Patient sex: M
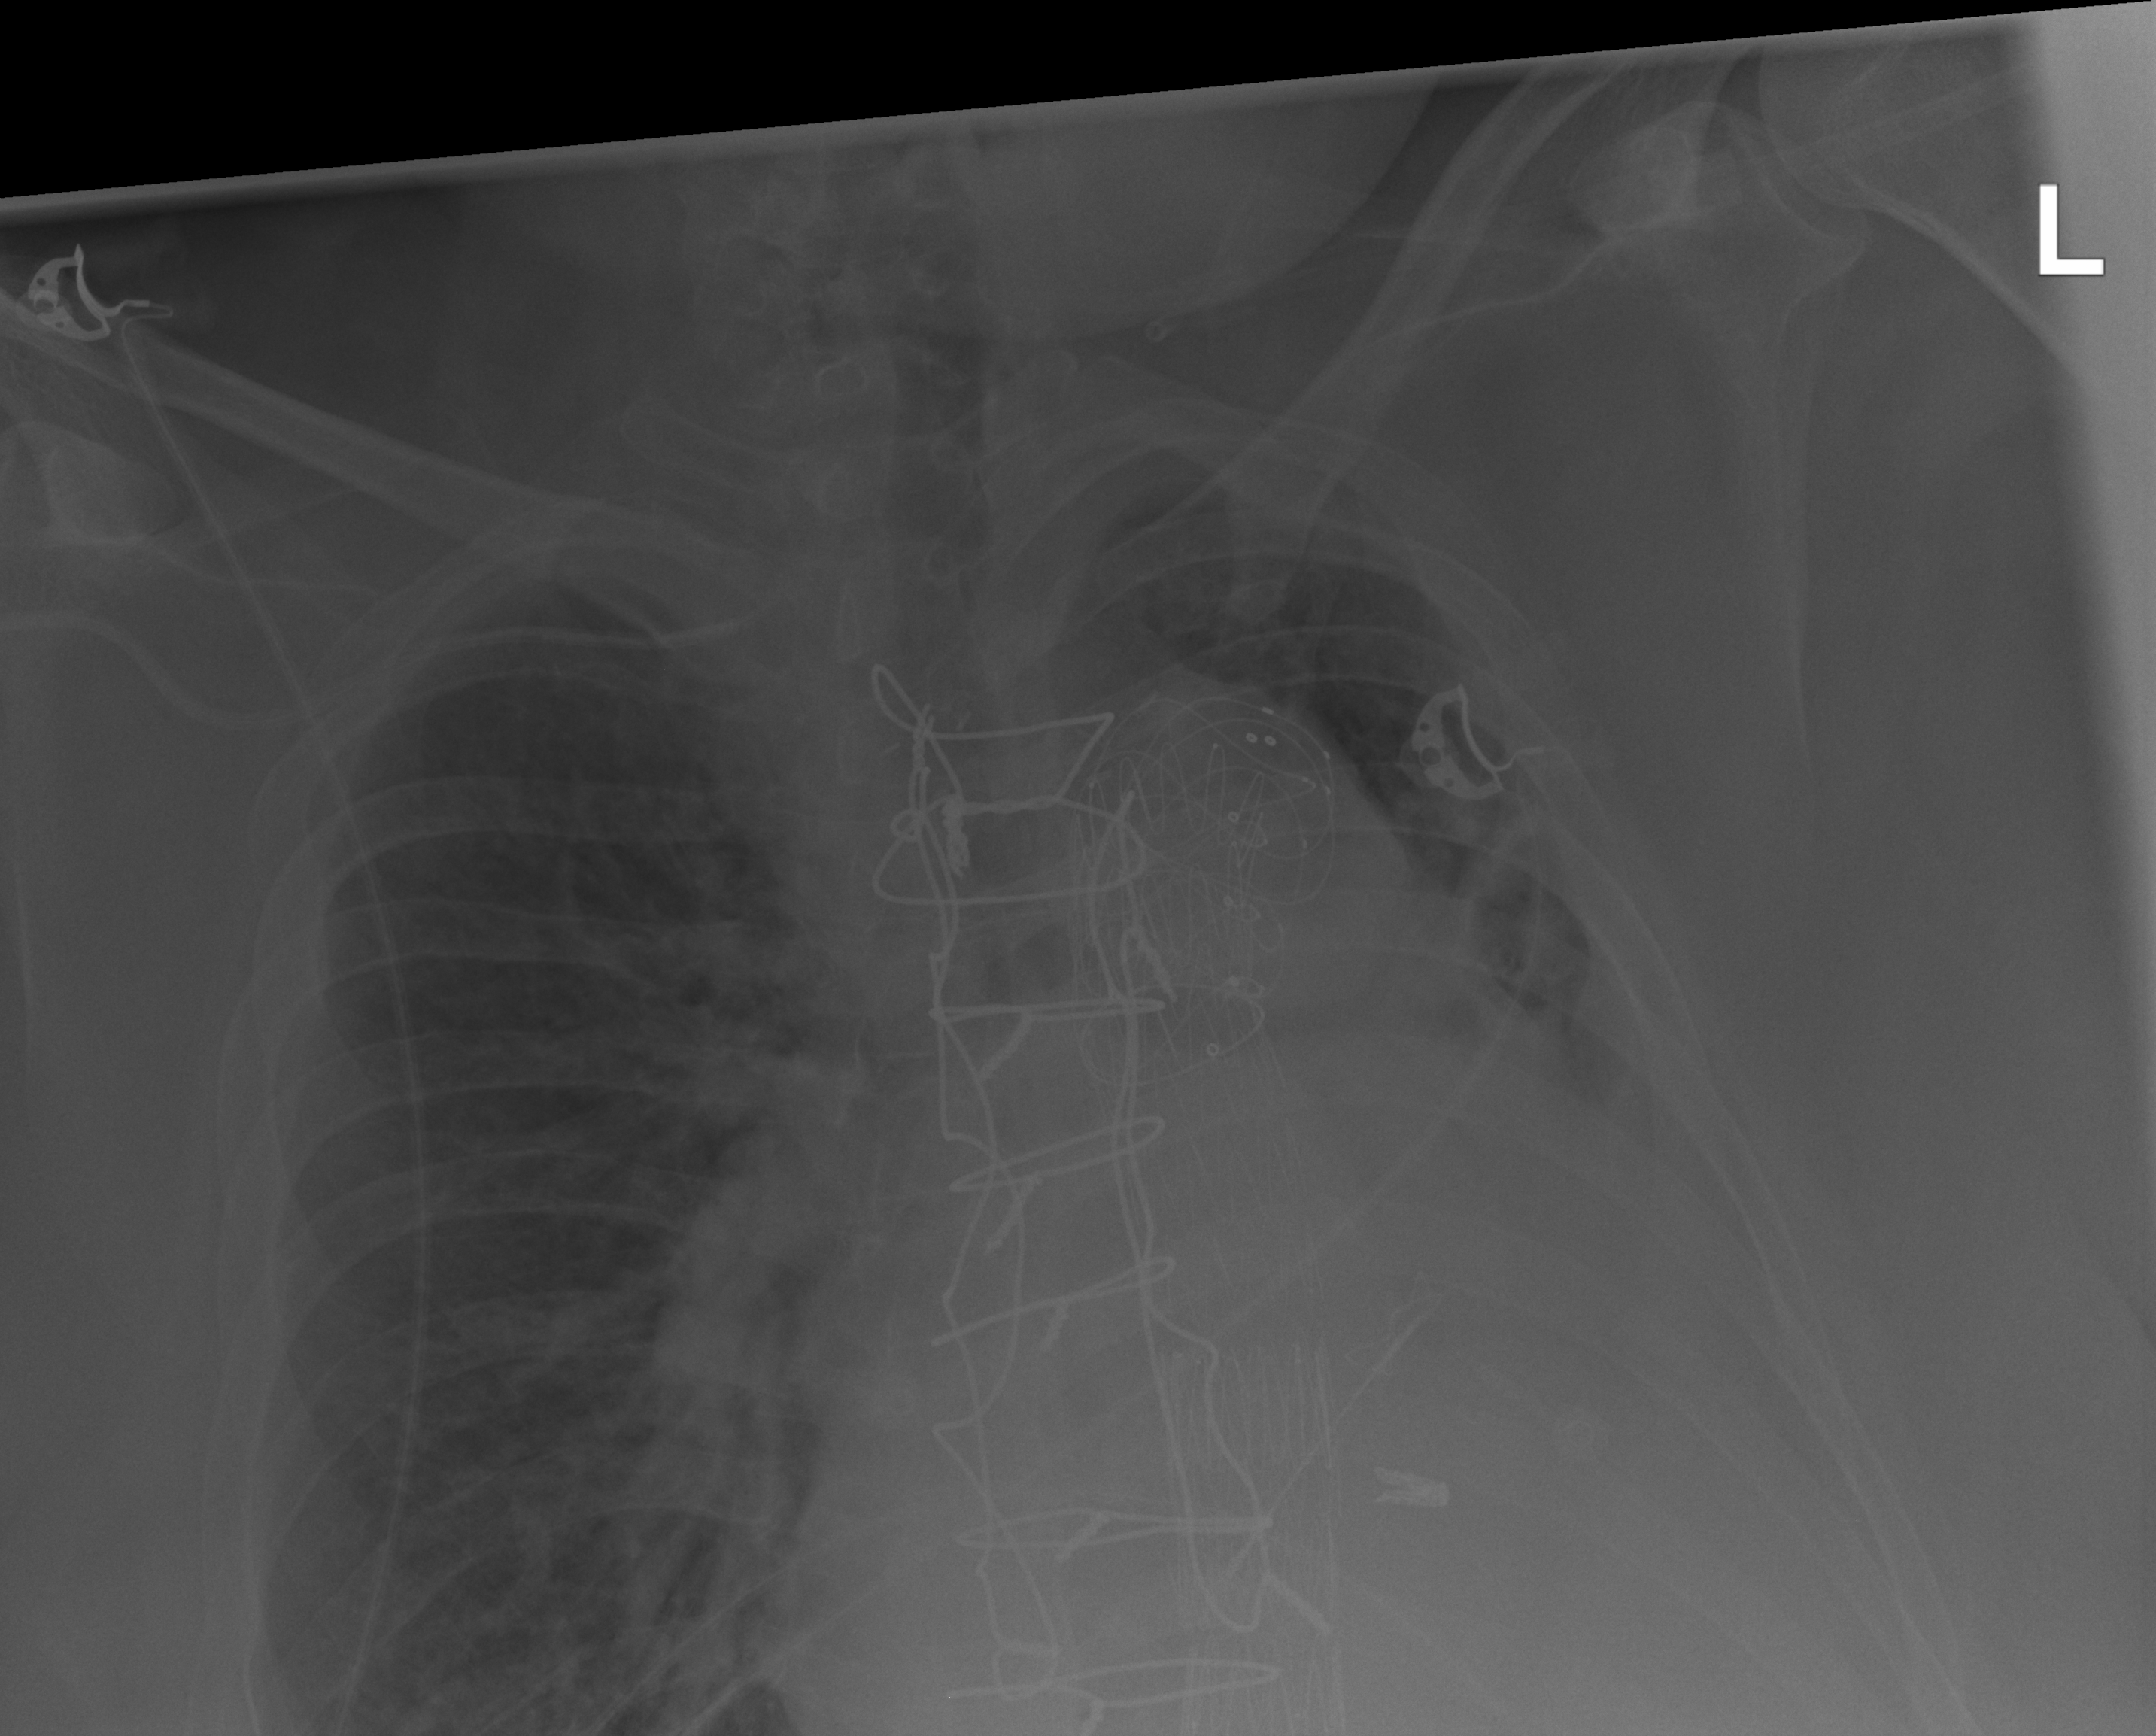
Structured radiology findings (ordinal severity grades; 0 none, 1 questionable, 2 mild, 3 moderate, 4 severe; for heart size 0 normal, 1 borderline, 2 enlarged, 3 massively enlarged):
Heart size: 2
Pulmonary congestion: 3
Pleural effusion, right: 0
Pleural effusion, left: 3
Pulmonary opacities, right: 2
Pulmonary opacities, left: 2
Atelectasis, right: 2
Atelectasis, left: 3